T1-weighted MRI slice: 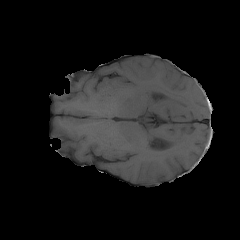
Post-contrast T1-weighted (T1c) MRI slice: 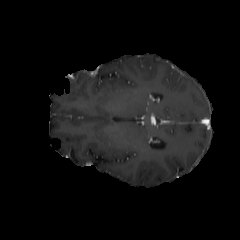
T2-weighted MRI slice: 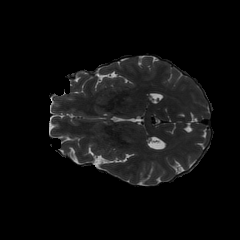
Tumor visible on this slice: no